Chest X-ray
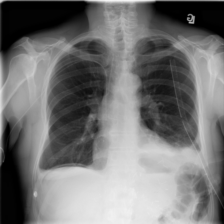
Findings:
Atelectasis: negative
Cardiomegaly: negative
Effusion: positive
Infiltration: negative
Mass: negative
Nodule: negative
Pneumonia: negative
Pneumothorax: positive
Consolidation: negative
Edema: negative
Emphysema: negative
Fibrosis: negative
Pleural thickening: negative
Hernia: negative